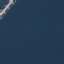
Land use / land cover: SeaLake